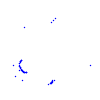
Particle: kaon